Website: bh-photo
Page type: billing-address
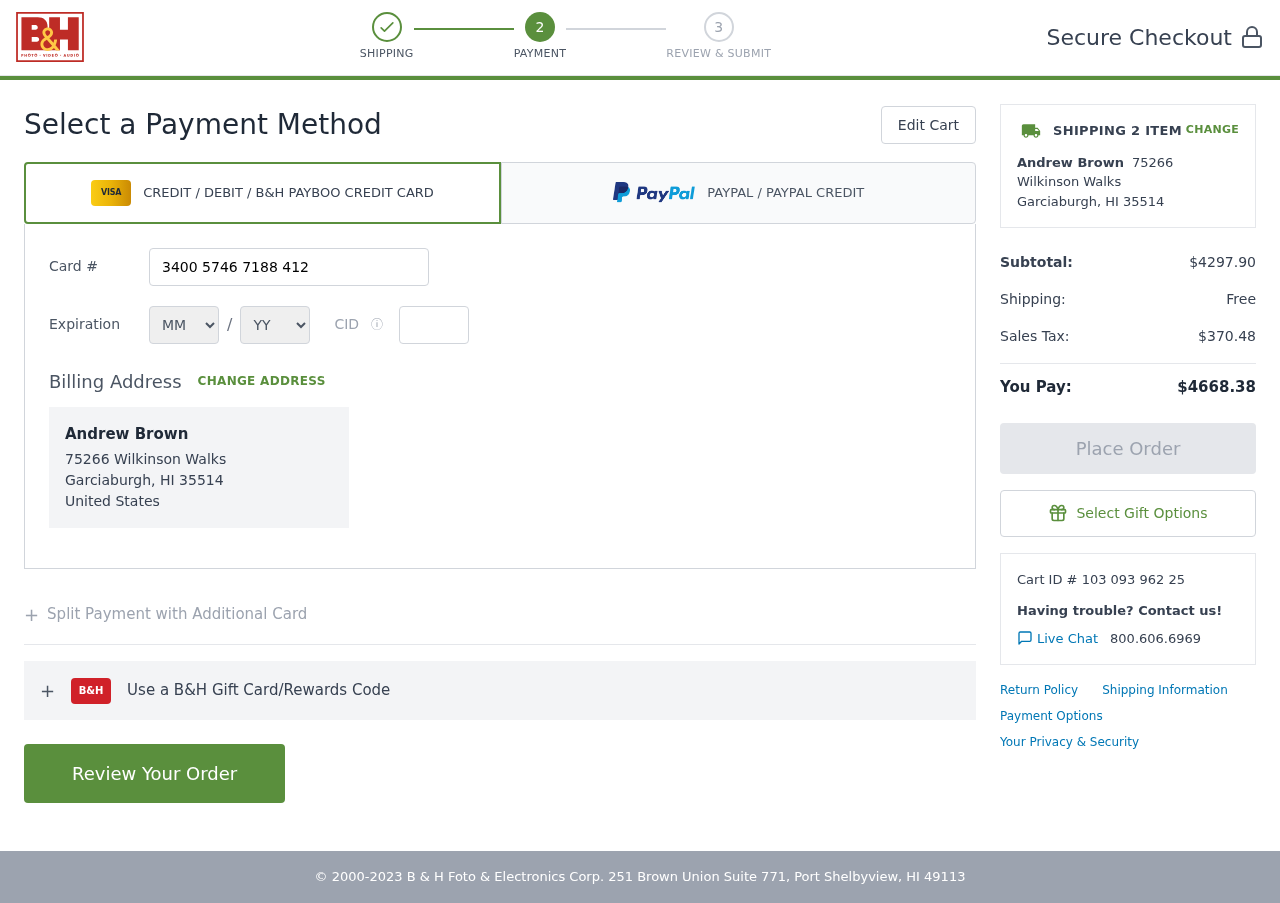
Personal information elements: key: PII_CARD_CVV
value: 9104
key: PII_CARD_EXPIRY_MONTH
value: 02
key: PII_CARD_EXPIRY_YEAR
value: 27
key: PII_CARD_NUMBER
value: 3400 5746 7188 412
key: PII_CITY_STATE_ZIP
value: Garciaburgh, HI 35514
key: PII_COUNTRY
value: United States
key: PII_FULLNAME
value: Andrew Brown
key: PII_STREET
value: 75266 Wilkinson Walks
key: PII_FULLNAME2
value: Andrew Brown
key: PII_STREET2
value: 75266 Wilkinson Walks
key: PII_CITY_STATE_ZIP2
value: Garciaburgh, HI 35514
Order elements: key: ORDER_NUM_ITEMS
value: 2
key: ORDER_SUBTOTAL
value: $4297.90
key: ORDER_SHIPPING_COST
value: Free
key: ORDER_TAX
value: $370.48
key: ORDER_TOTAL
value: $4668.38
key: ORDER_ID
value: Cart ID # 103 093 962 25